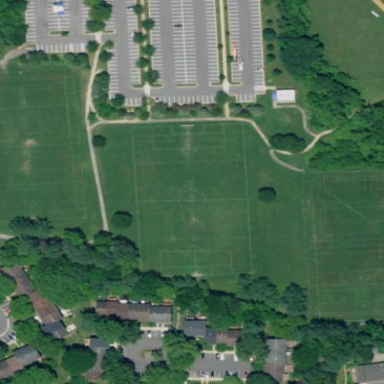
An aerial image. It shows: Multi-sport pitch for leisure land activities.